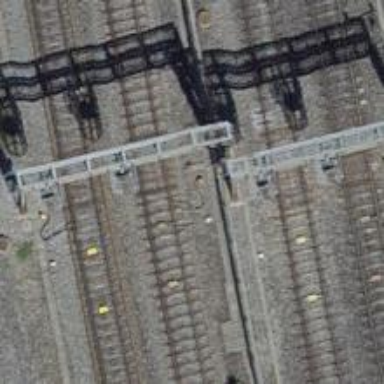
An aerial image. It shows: Railway signal.